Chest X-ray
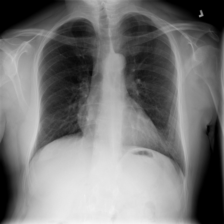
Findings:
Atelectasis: negative
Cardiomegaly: negative
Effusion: negative
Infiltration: negative
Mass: negative
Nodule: negative
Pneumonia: negative
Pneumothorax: negative
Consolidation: negative
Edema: negative
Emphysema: negative
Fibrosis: negative
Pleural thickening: negative
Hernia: negative